Question: I have been trying to make a background with pure CSS (Using CSS triangles with the help of border property) and I was successful so far. But there's an overflow issue that's destroying whole thing.

as shown in above image; I want 3rd cube exactly on the right side of 2nd cube (half hidden).
CSS:
'''
.cube {
float: left;
height:239px;
width:200px;
}
.cube .top {
}
.cube .top .high{
width: 0;
height: 0;
border-bottom: 60px solid #46B535;
border-left: 100px solid transparent;
border-right: 100px solid transparent;
}
.cube .top .low {
width: 0;
height: 0;
border-top: 60px solid #46B535;
border-left: 100px solid transparent;
border-right: 100px solid transparent;
}
.cube .left {
float: left;
position: relative;
top: -60.7px;
}
.cube .left .high {
width: 0;
height: 0;
border-bottom: 60px solid #59BE32;
border-right: 100px solid transparent;
}
.cube .left .mid {
height: 60px;
width: 100px;
background: #59BE32;
}
.cube .left .low {
width: 0;
height: 0;
border-top: 60px solid #59BE32;
border-left: 100px solid transparent;
}
.cube .right {
float: left;
position: relative;
top: -60.7px;
}
.cube .right .light .up {
width: 0;
height: 0;
border-bottom: 60px solid #27B138;
border-left: 100px solid transparent;
}
.cube .right .light .down {
width: 0;
height: 0;
border-top: 60px solid #27B138;
border-left: 100px solid transparent;
}
.cube .right .dark {
position: relative;
top: -61px;
}
.cube .right .dark .up {
width: 0;
height: 0;
border-bottom: 60px solid #00AA3A;
border-right: 100px solid transparent;
}
.cube .right .dark .down {
width: 0;
height: 0;
border-top: 60px solid #00AA3A;
border-right: 100px solid transparent;
}
.clear {
clear: both;
}
.even {
clear: both;
overflow:hidden;
height:36%;
}
'''
HTML:
'''
<section class="even">
<section class="cube">
<div class="top">
<div class="high"></div>
<div class="low"></div>
</div>
<div class="left">
<div class="high"></div>
<div class="mid"></div>
<div class="low"></div>
</div>
<div class="right">
<div class="light">
<div class="up"></div>
<div class="down"></div>
</div>
<div class="dark">
<div class="up"></div>
<div class="down"></div>
</div>
</div>
</section>
<section class="cube">
<div class="top">
<div class="high"></div>
<div class="low"></div>
</div>
<div class="left">
<div class="high"></div>
<div class="mid"></div>
<div class="low"></div>
</div>
<div class="right">
<div class="light">
<div class="up"></div>
<div class="down"></div>
</div>
<div class="dark">
<div class="up"></div>
<div class="down"></div>
</div>
</div>
</section>
<section class="cube">
<div class="top">
<div class="high"></div>
<div class="low"></div>
</div>
<div class="left">
<div class="high"></div>
<div class="mid"></div>
<div class="low"></div>
</div>
<div class="right">
<div class="light">
<div class="up"></div>
<div class="down"></div>
</div>
<div class="dark">
<div class="up"></div>
<div class="down"></div>
</div>
</div>
</section>
</section>
'''
JSFiddle:
<URL>
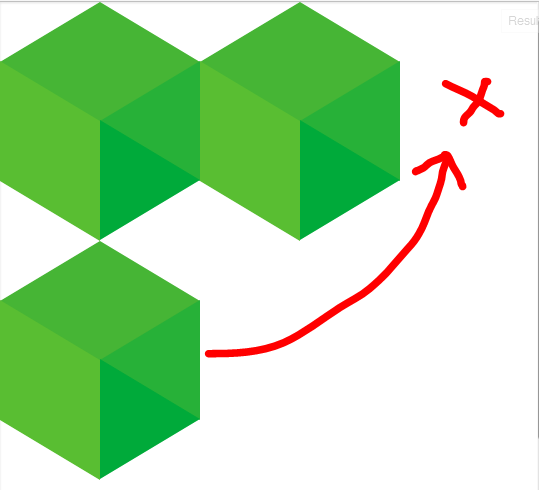
Answer: ## Eliminate the Float
Using 'display: inline-block' instead of 'float' with a 'white-space: nowrap' on the wrapping element along with some number tweaking gives you a solid line that does not move and allows for an 'overflow' of the elements. <URL>